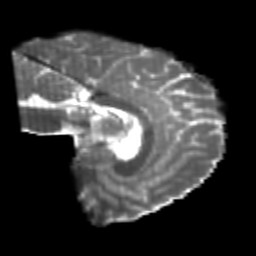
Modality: T2w
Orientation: sagittal
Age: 24
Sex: male
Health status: healthy
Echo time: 0.074 s